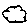
Label: cloud